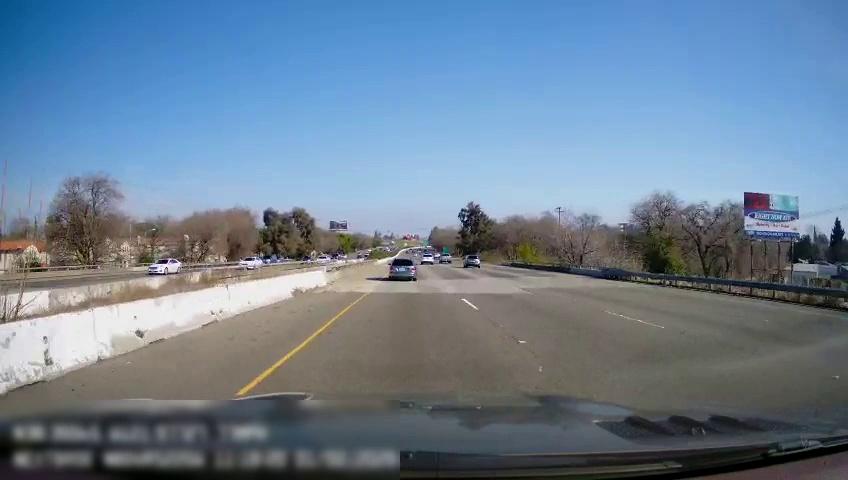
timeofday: Day
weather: Sunny
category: Drivable Space
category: Drivable Space
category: Vehicles | Car
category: Vehicles | Car
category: Vehicles | Car
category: Vehicles | Car
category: Vehicles | SUV
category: Vehicles | Truck
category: Vehicles | SUV
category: Lanes | Current Lane
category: Lanes | Current Lane
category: Lanes | Alternate Lane
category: Lanes | Alternate Lane